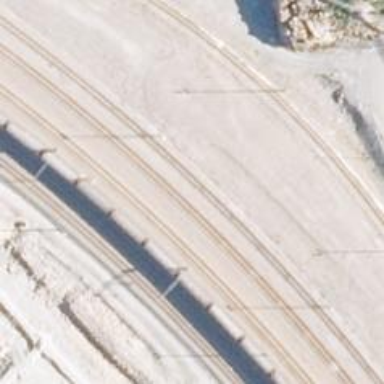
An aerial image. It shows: Railway yard.